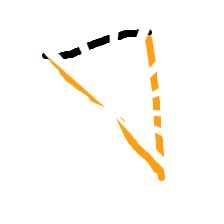
Shape: triangle